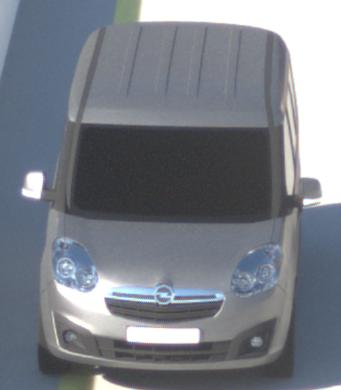
Make: Opel
Model: Combo Combi L1H1 1.4
Detailed model: Combo (D) Combi
Model produced from: 2012/01
Model produced until: 2013/11
Doors: 5
Color: gray
Road condition: dry road
Daytime: morning or afternoon
Contrast: high contrast